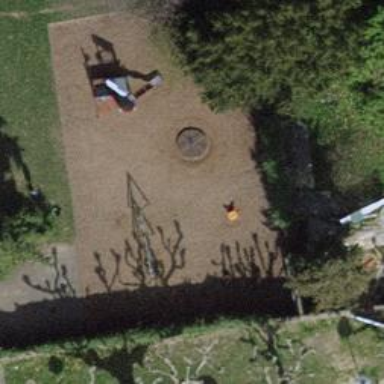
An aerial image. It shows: Playground area for leisure land.